Question: I have the following CSS transition rule:
'''
.headroom {
-ms-transition: transform 200ms linear;
-webkit-transition: transform 200ms linear;
transition: transform 200ms linear;
}
'''
But latest version of Safari (8.0.6) is not detecting the transition rule:

Why? What am I doing wrong?
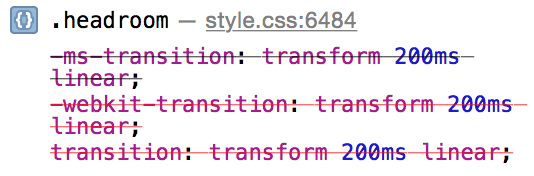
Answer: Solved it. I had to add prefix like followed:
'''
-webkit-transition: -webkit-transform 200ms linear;
'''
Annoyance.